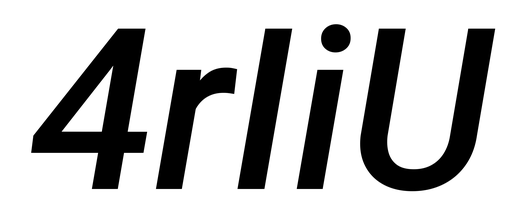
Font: Roboto-Italic_Medium_Italic